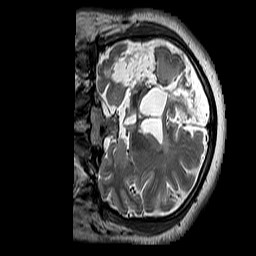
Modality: T2w
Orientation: coronal
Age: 34
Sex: male
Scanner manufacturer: siemens
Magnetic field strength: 3 T
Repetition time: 3.2 s
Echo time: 0.212 s